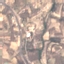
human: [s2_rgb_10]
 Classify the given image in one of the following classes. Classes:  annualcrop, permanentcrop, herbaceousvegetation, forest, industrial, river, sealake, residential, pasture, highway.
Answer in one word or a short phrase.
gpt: PermanentCrop